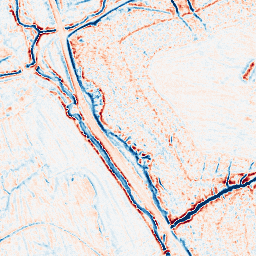
Category: edge_preserving
Decomposition family: bilateral
Decomposition parameters: d: 9
sigma_color: 150
sigma_space: 75
Upsampling method: sinc_hamming
Upsampling parameters: scale: 2
kernel_size: 16
Upsampling scale: 2